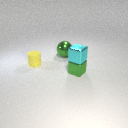
large green metal sphere behind small yellow rubber cylinder